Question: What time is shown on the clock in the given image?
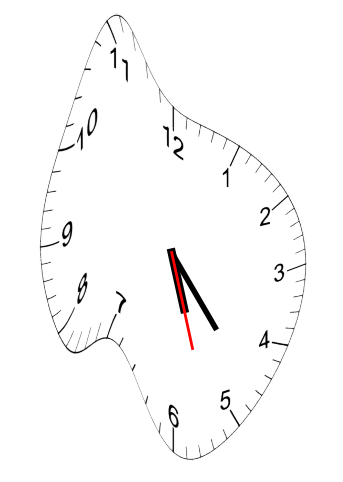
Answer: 05:23:27